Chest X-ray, PA view. Patient: 43 years old, sex M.
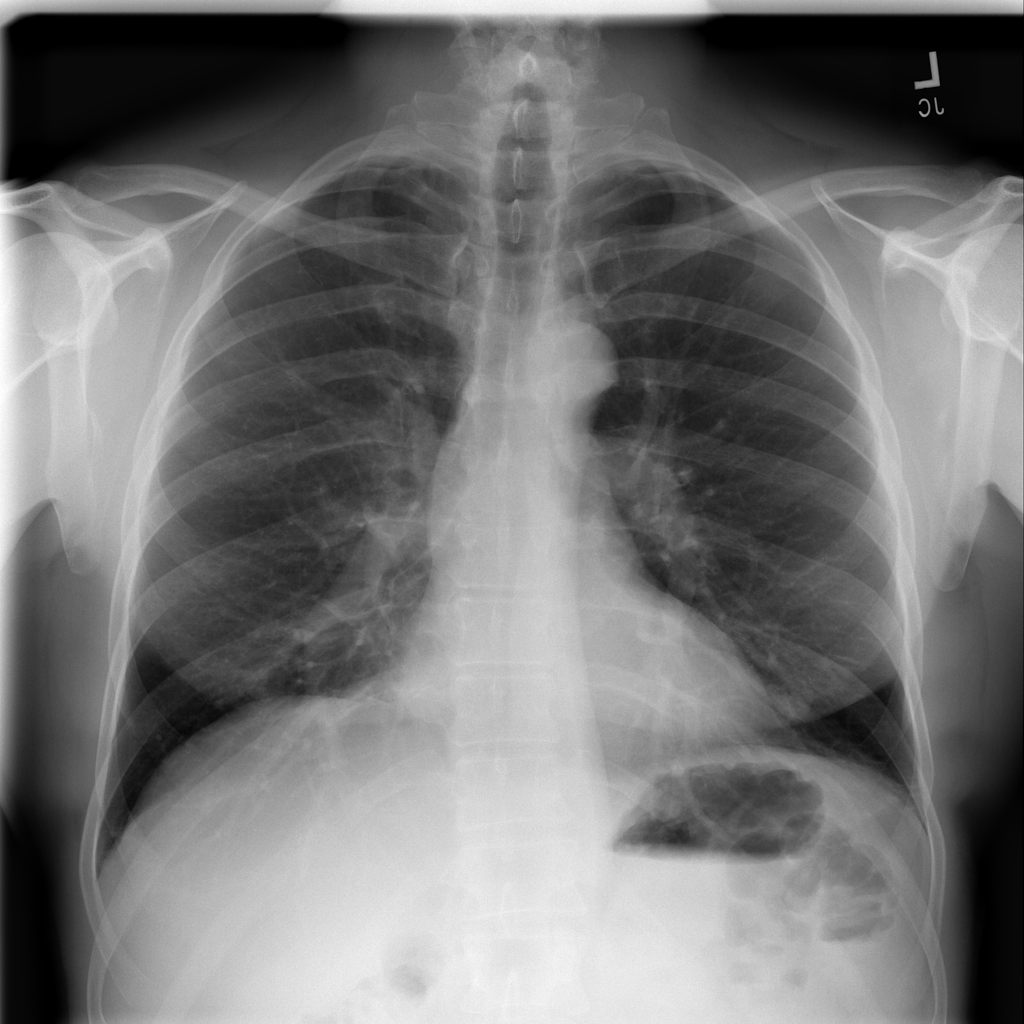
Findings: No Finding